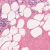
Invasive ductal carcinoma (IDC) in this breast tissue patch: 0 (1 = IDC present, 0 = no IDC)